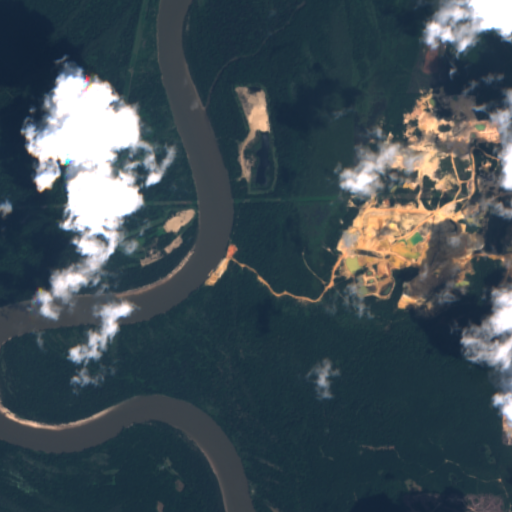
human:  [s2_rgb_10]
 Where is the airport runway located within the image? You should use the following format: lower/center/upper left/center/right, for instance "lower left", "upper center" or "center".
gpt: The airport runway is located in the upper right of the image.
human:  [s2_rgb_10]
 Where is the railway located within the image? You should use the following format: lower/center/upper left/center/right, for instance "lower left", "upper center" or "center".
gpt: The railway is located in the upper left of the image.
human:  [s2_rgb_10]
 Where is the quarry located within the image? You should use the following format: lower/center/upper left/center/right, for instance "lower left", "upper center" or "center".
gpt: There is no quarry in the image.